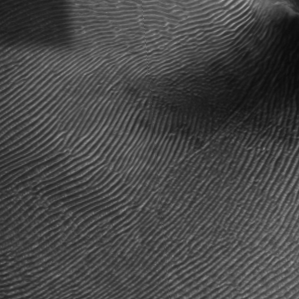
Label: frost